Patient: sex F, age 71
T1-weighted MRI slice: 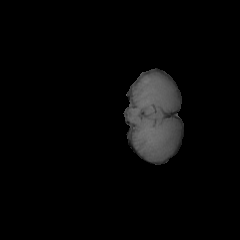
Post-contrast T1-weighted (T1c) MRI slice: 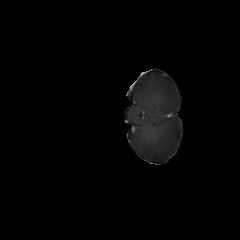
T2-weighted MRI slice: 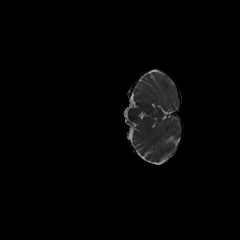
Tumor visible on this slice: no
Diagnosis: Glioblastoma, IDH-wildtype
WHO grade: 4